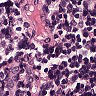
Metastatic tissue present: no